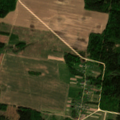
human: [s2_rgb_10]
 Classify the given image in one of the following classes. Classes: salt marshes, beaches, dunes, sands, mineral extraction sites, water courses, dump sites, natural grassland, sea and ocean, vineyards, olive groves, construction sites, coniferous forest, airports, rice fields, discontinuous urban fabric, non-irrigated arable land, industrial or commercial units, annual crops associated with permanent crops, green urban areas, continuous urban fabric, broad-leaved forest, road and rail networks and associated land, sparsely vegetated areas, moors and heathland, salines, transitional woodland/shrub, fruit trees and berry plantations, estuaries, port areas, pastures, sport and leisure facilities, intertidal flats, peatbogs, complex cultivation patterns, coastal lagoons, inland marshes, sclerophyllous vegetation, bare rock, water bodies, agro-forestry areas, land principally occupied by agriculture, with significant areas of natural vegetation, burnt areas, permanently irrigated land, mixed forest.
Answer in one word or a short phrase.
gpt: non-irrigated arable land, complex cultivation patterns, coniferous forest, mixed forest